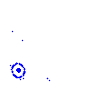
Particle: kaon